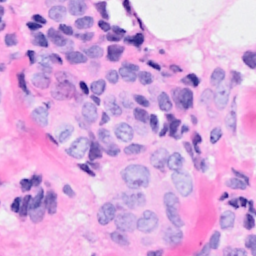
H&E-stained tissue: Breast